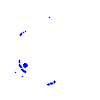
Particle: electron